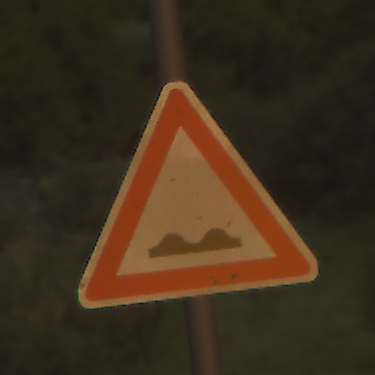
Verkehrszeichen: UnebeneFahrbahn
Umgebung: Outdoor, Nature
Tageszeit: Midday
Wetter: PartlyCloudy
Licht: Natural
Jahreszeit: NotSpecified
Kontrast: HighContrast